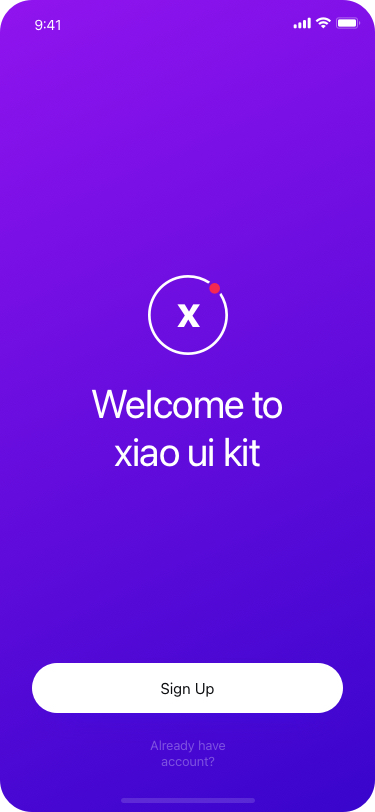
Text in this UI design:
Welcome to
xiao ui kit
Already have account?
Sign Up